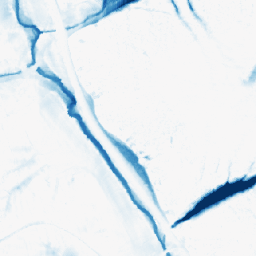
Category: morphological
Decomposition family: morphological_ellipse
Decomposition parameters: operation: closing
width: 30
height: 30
Upsampling method: area
Upsampling parameters: scale: 4
Upsampling scale: 4